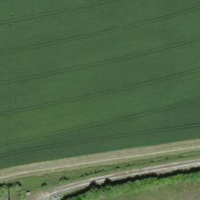
EUNIS habitat code: 52
Species observed at this site:
Maniola jurtina
Chorthippus brunneus
Chorthippus biguttulus